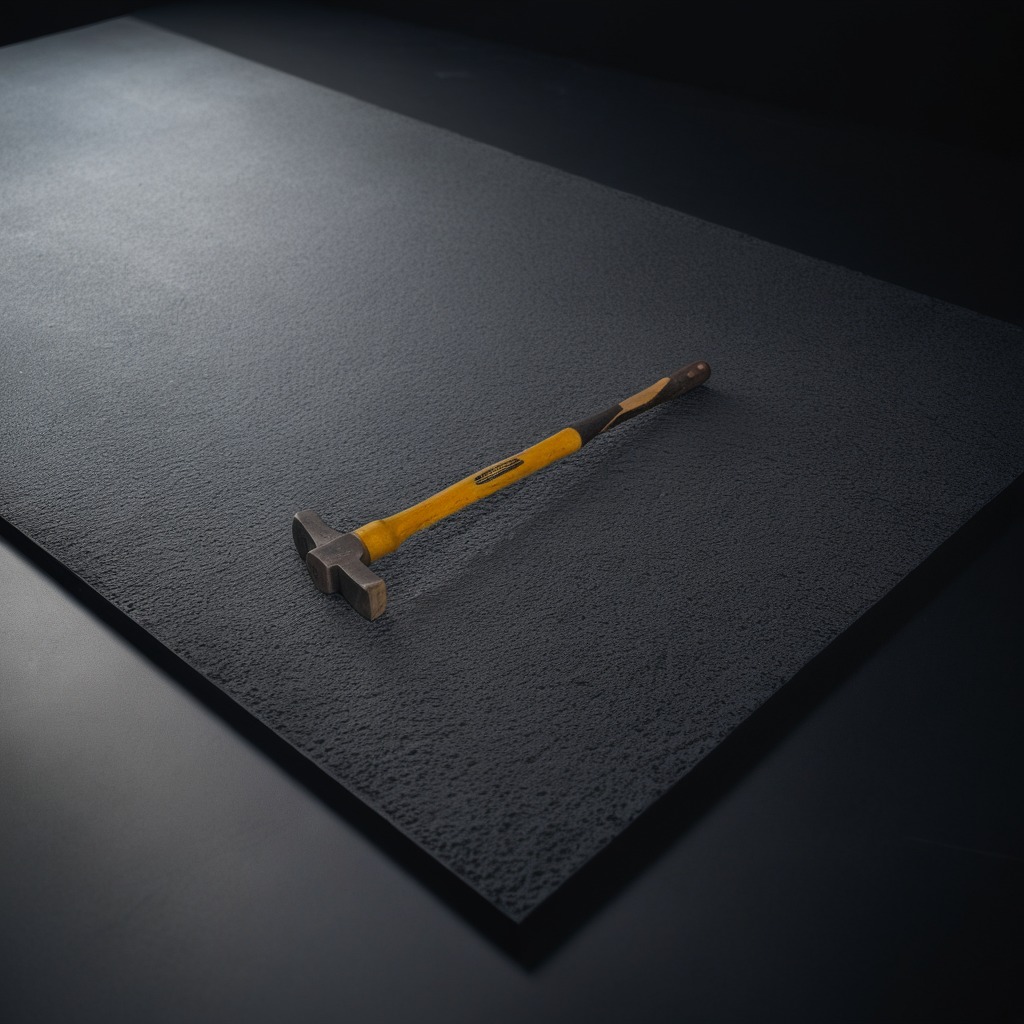
A hammer lies on the clean granite tabletop inside a workshop at night.